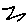
Label: zigzag